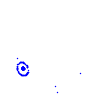
Particle: kaon